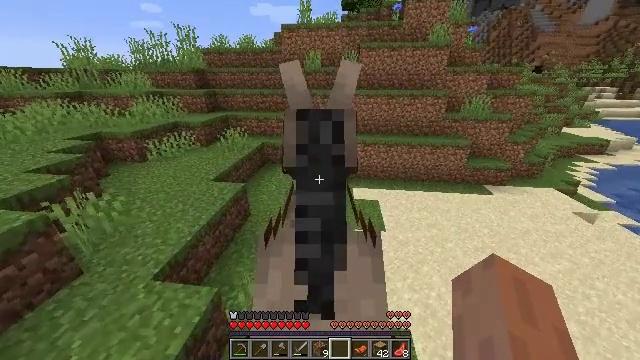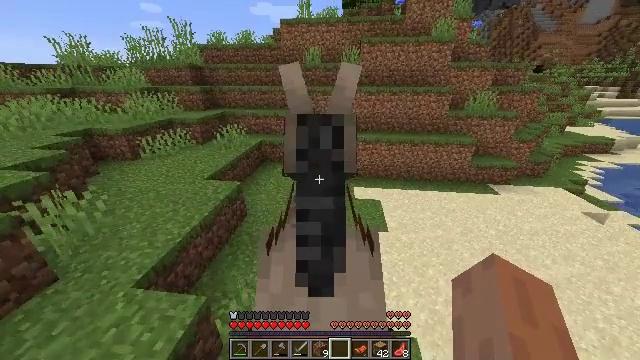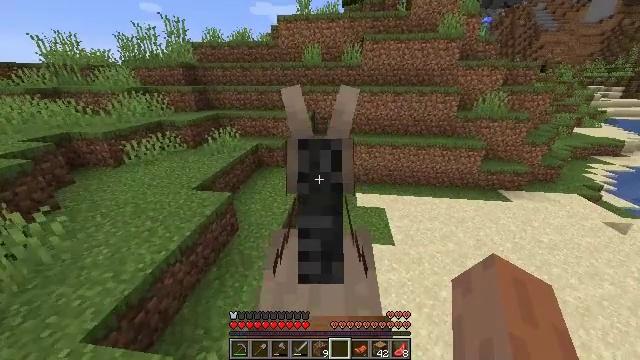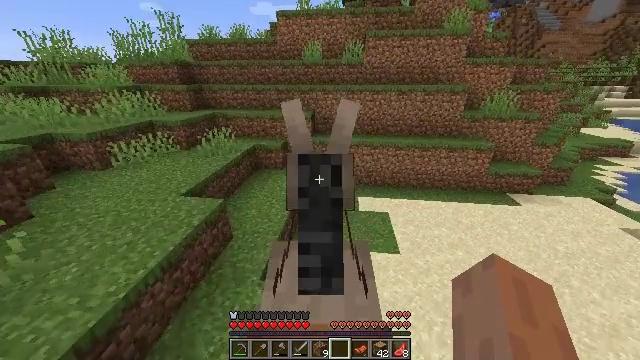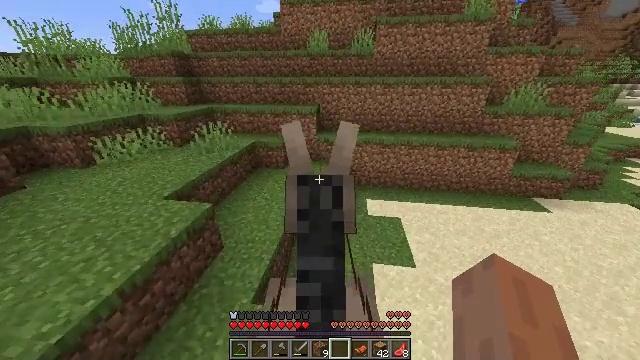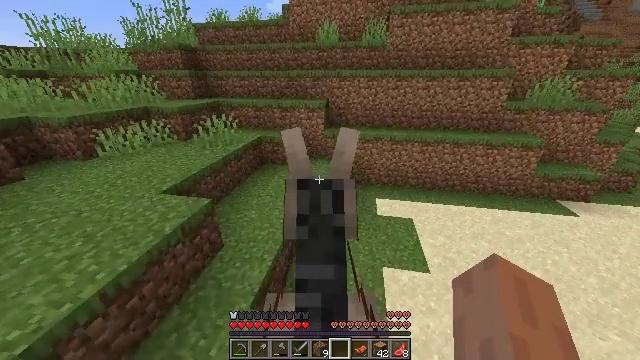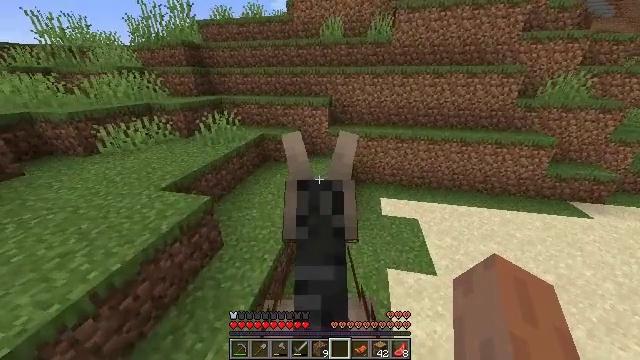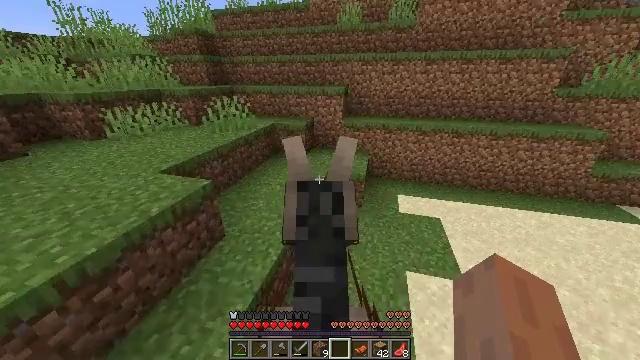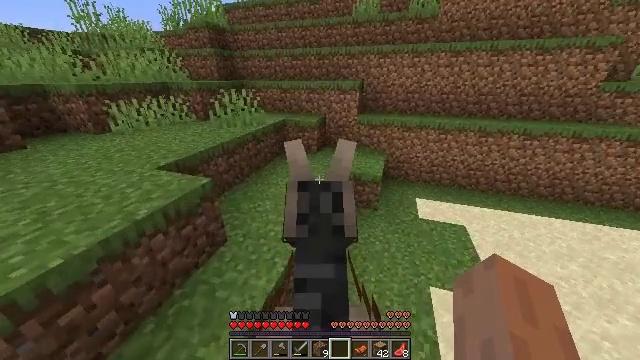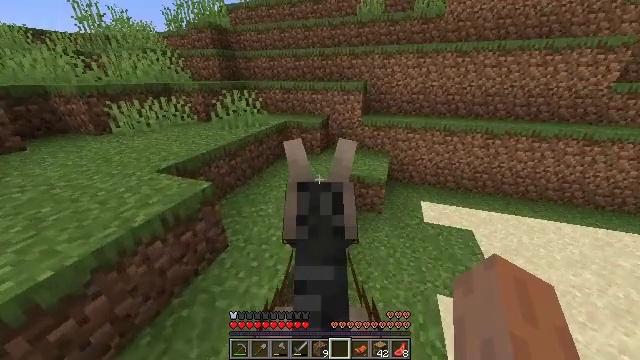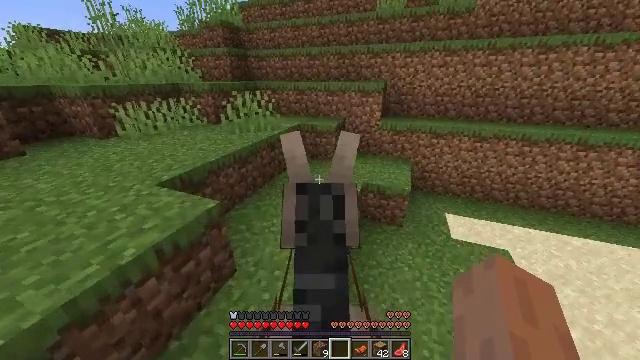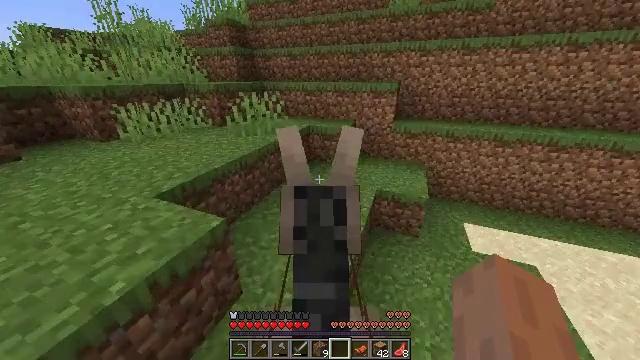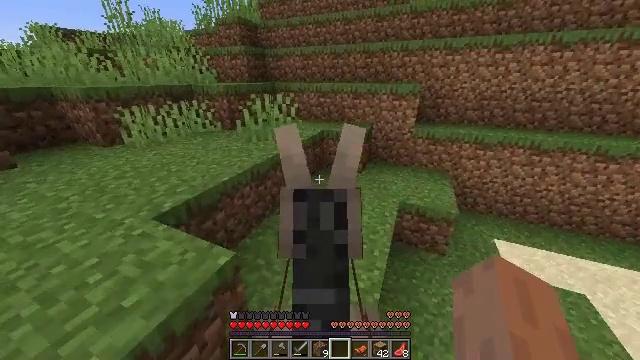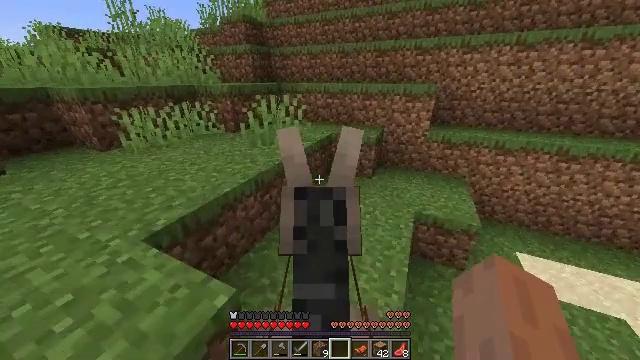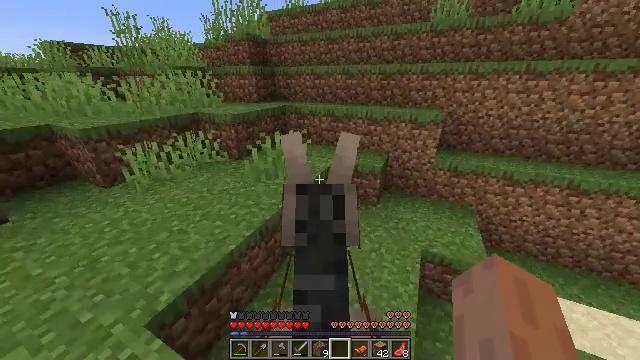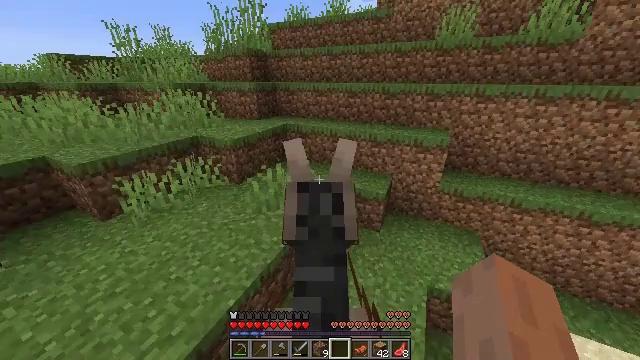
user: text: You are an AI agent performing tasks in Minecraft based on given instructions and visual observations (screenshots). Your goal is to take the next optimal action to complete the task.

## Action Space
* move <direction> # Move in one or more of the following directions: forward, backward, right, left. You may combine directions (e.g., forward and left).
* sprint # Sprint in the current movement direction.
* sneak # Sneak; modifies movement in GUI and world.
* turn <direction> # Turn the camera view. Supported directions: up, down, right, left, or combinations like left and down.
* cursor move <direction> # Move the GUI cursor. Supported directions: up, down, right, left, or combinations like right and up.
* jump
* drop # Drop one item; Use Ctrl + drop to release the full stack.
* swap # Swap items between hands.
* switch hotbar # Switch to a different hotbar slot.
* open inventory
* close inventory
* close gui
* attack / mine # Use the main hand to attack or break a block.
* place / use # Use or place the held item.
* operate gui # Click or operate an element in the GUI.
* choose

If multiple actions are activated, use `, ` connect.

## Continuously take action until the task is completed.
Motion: motion action
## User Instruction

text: Break the coarse dirt block.
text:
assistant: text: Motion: move forward, sprint
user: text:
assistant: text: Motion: move forward, sprint
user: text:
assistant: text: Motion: move forward and move left, sprint
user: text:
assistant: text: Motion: move forward and move left, sprint, turn left
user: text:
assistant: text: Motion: move forward and move left, sprint, turn left
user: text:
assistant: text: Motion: move forward and move left, sprint, turn left
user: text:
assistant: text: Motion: move forward and move left, sprint, turn left
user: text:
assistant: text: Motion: move forward and move left, sprint, turn left
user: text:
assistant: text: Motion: move forward and move left, sprint, turn left
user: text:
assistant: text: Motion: move forward and move left, sprint, turn left
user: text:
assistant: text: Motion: move forward and move left, sprint, turn left
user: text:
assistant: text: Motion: move forward, sprint, turn left
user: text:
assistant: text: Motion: move forward, sprint, turn left, jump
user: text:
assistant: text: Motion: move forward, sprint, jump
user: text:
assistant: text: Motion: move forward, sprint, jump
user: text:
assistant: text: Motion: move forward, sprint, turn left, jump
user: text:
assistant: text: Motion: move forward, sprint, turn left, jump
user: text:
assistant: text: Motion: move forward, sprint, turn left, jump
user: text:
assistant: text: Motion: move forward, sprint, turn left, jump
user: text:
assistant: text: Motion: move forward, sprint, jump
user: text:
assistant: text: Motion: move forward, sprint, jump
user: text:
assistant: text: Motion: move forward, sprint, jump
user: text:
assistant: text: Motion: move forward, sprint, jump
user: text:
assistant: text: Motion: move forward, sprint, jump
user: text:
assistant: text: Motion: move forward, sprint, jump
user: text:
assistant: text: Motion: move forward, sprint
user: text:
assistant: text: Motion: move forward, sprint
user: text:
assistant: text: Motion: move forward, sprint
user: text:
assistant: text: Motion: move forward, sprint
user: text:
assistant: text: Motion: move forward, sprint